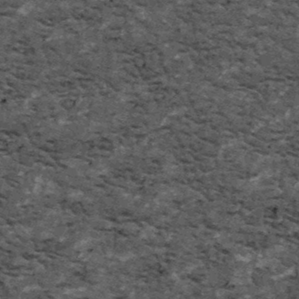
Label: frost